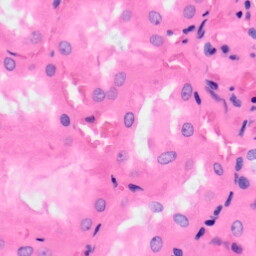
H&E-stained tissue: Kidney